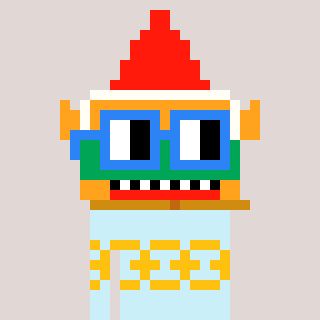
a pixel art character with square blue glasses, a gnome-shaped head and a cold-colored body on a warm background